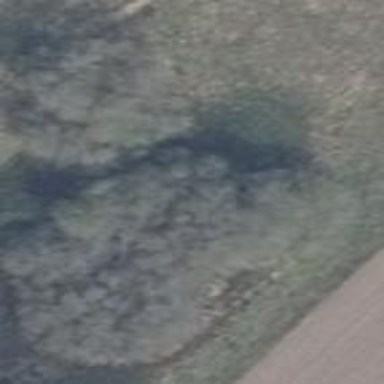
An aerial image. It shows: Patch of scrub vegetation.